Question: I am trying to do something like this.
When the user clicked on the "+" icon, a form inside a modal will be shown.

And when the user clicks the "add member" button, the modal will be closed and the input values entered by the user will be displayed just below the "+" icon. The problem is, when the user clicks the "+" icon again, the form will be shown, but when the "add member" button is clicked, the previous input values will be changed by the latest values entered by the user.
'''
<div class="form-group">
<span><b>Members:</b></span>
<a data-toggle="modal" data-target="#memberModal"><span class="fa fa-plus pull-right"></span></a>
<div class="row" id="showaddedmember">
// DISPLAY ADDED MEMBER HERE
</div>
</div>
'''
'''
<div class="form-group row input_field">
<label class="col-lg-4" style="text-align: right;">Firstname</label>
<div class="col-lg-8"><input type="text" class="form-control" name="firstname[]" id="firstname" placeholder="Firstname"></div>
</div>
<div class="form-group row input_field">
<label class="col-lg-4" style="text-align: right;">Middlename</label>
<div class="col-lg-8"><input type="text" class="form-control" name="middlename[]" placeholder="Middlename"></div>
</div>
<div class="form-group row input_field">
<label class="col-lg-4" style="text-align: right;">Lastname</label>
<div class="col-lg-8"><input type="text" class="form-control" name="lastname[]" placeholder="Lastname"></div>
</div>
<div class="form-group row input_field">
<label class="col-lg-4" style="text-align: right;">Extension Name</label>
<div class="col-lg-8"><input type="text" class="form-control" name="extension_name[]" placeholder="Extension Name"></div>
</div>
<div class="modal-footer">
<button type="button" class="btn btn-default" data-dismiss="modal">Cancel</button>
<button type="button" class="btn btn-default" id="addmember_btn">Add Member</button>
</div>
'''
(I only tried to display firstname)
'''
$('#wrapper').on('click', '#addmember_btn', function(e){
e.preventDefault();
var data = new Array();
var content = "";
var fname = document.getElementById('firstname').value;
data[data.length] = fname;
for(var i = 0; i < data.length; i++) {
content +=data[i]+"<br>";
}
document.getElementById('showaddedmember').innerHTML = content;
});
'''
I tried to console.log(data) and only the latest input values entered were stored in the data array. I am trying to do something like this, but my form should be in a modal. (<URL>.
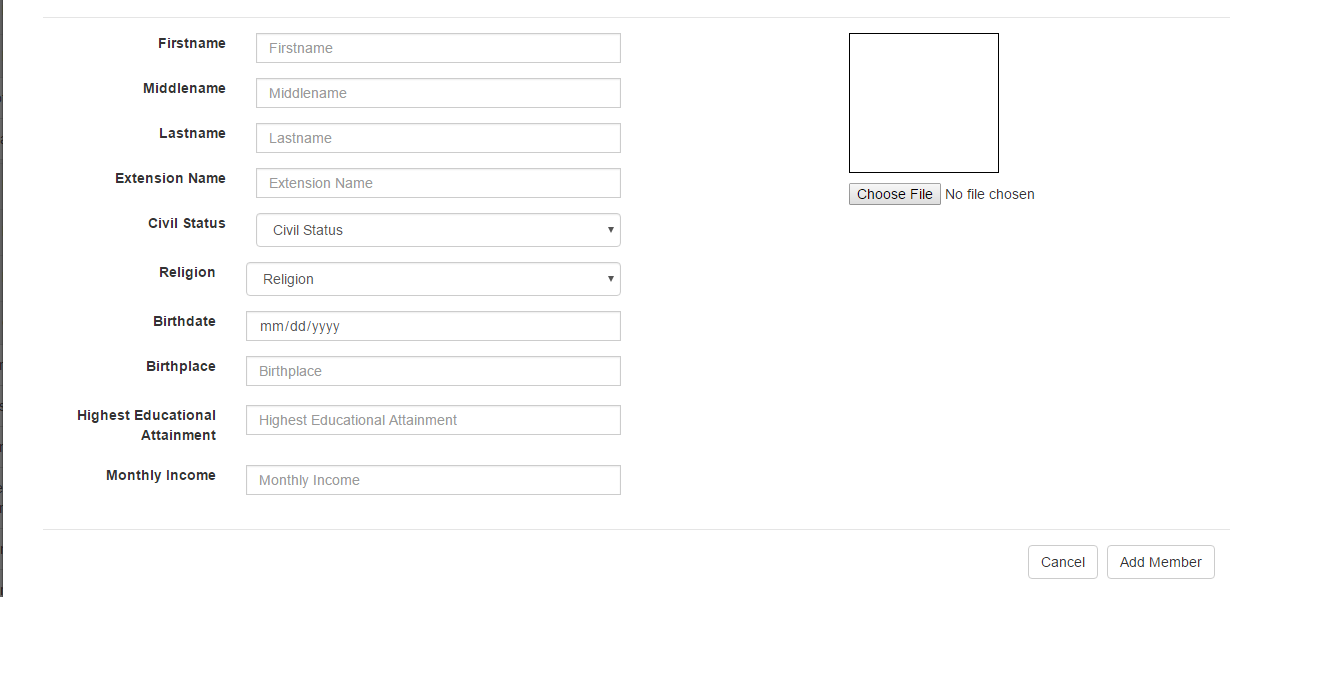
Answer: Replace
'''
document.getElementById('showaddedmember').innerHTML = content;
'''
with
'''
document.getElementById('showaddedmember').innerHTML += content;
'''